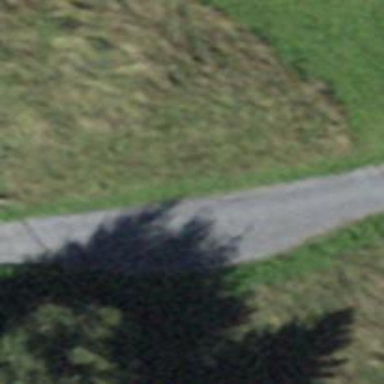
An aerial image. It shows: Passing place on the road.